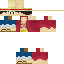
A male human skin with medium skin, wearing brown long hair dressed in a red hoodie and red pants, featuring a closed mouth.